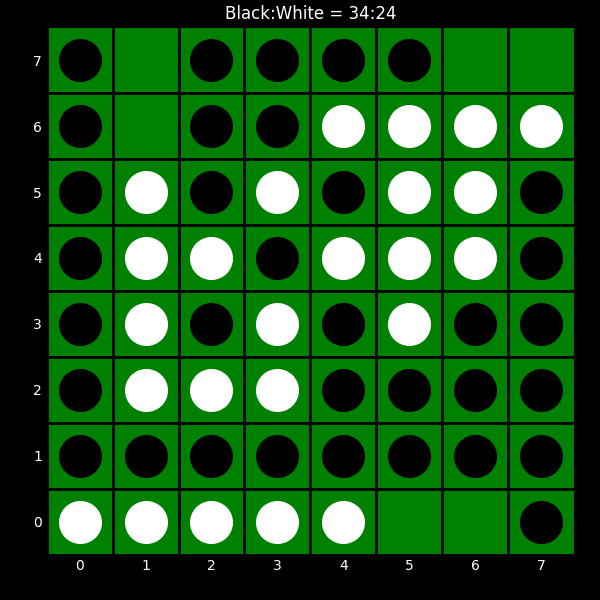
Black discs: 34
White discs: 24